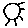
Label: sun